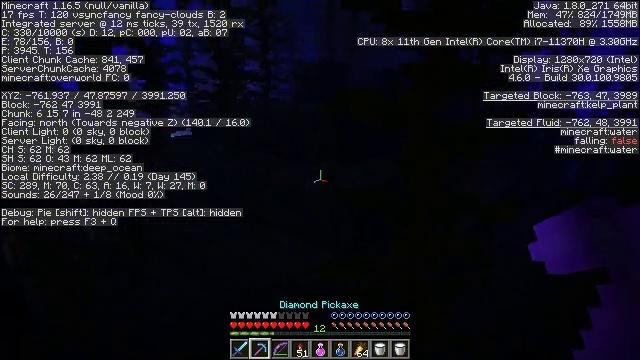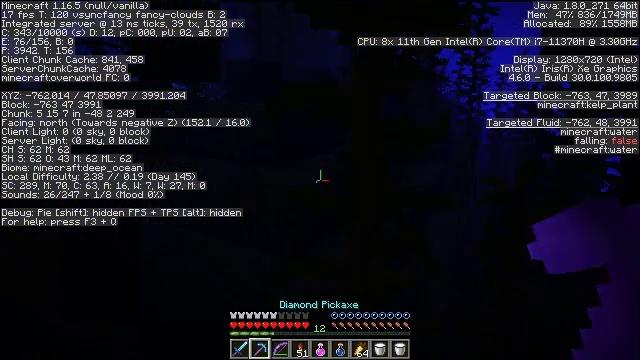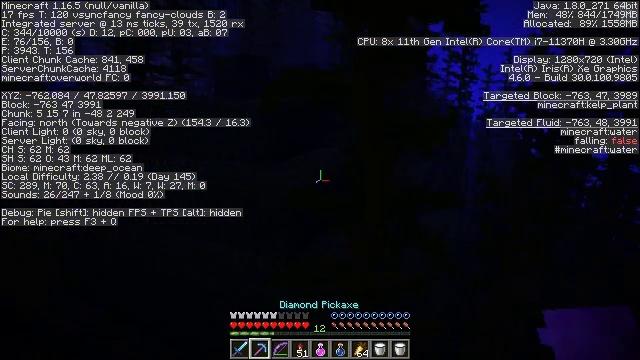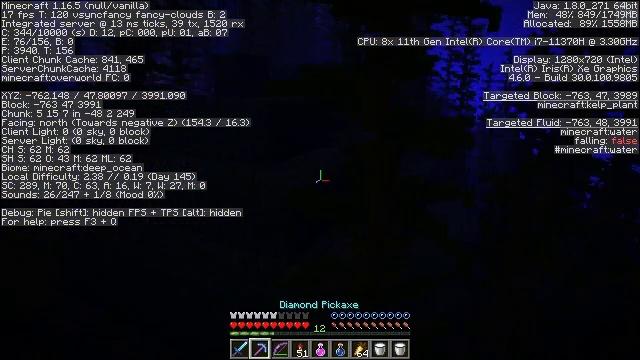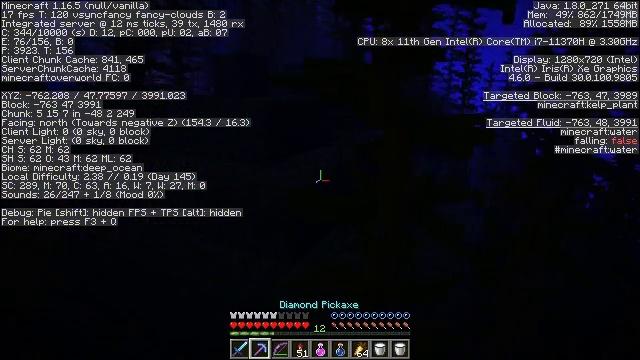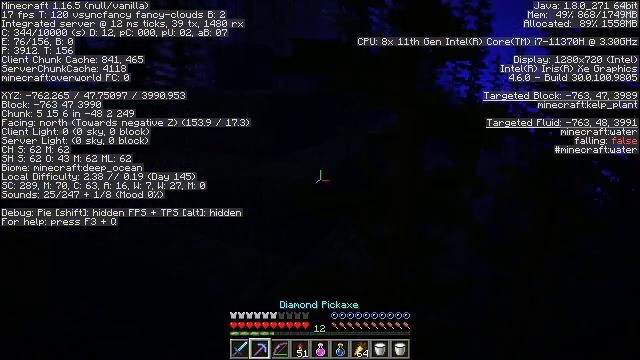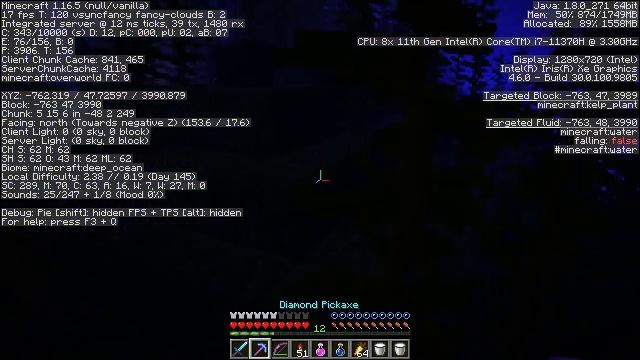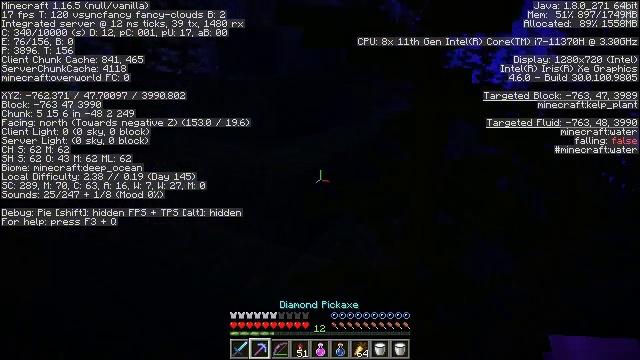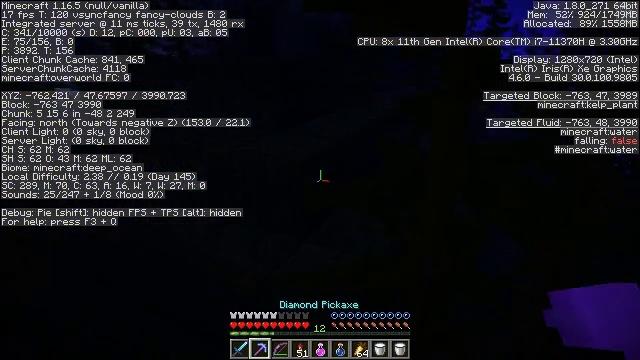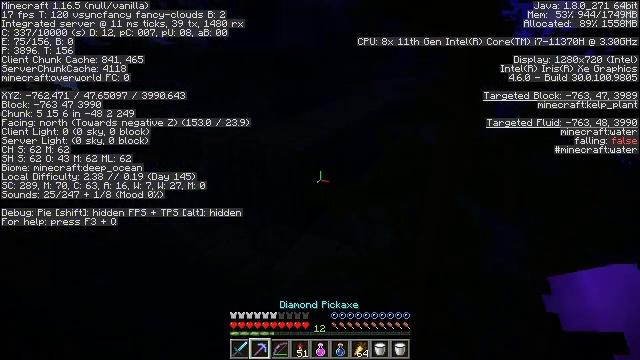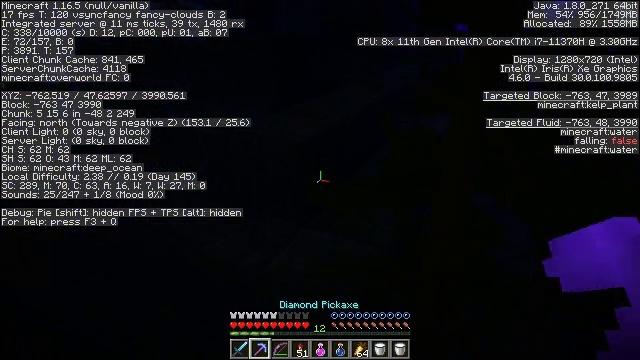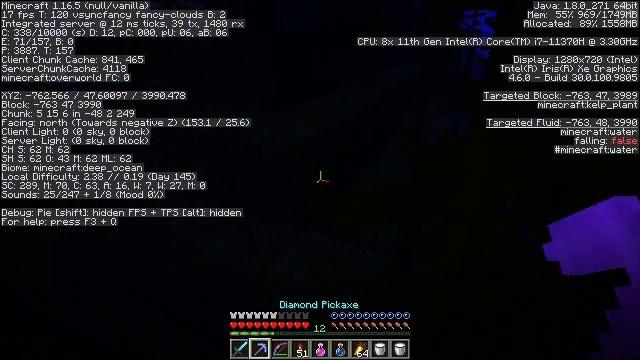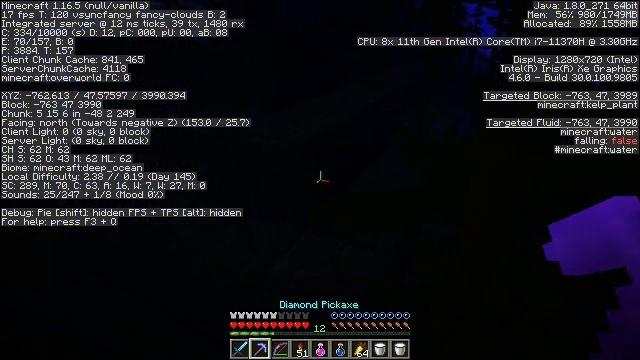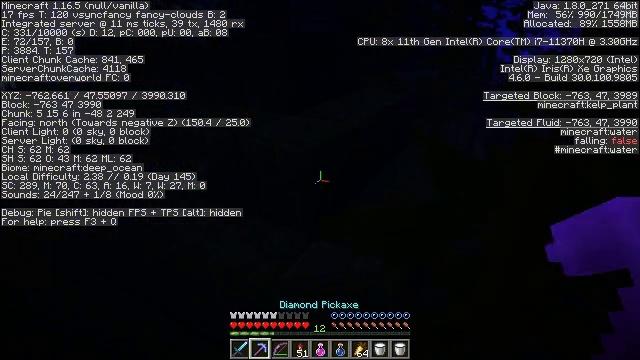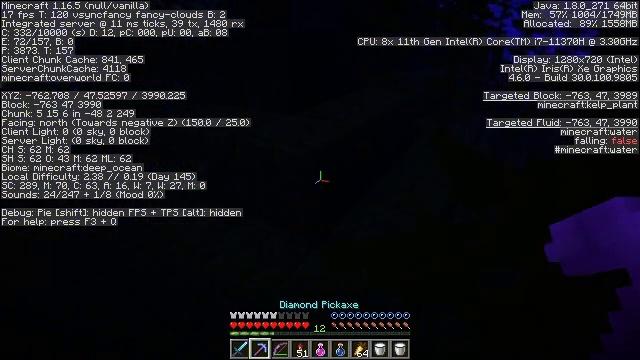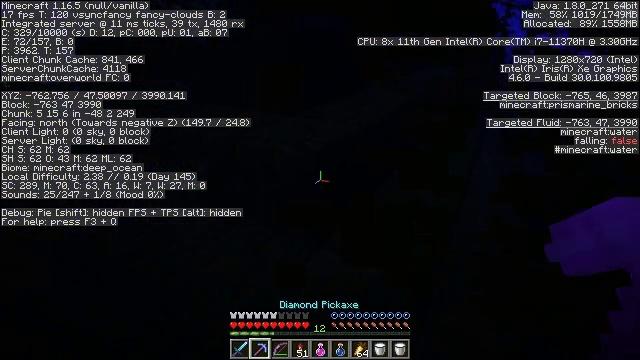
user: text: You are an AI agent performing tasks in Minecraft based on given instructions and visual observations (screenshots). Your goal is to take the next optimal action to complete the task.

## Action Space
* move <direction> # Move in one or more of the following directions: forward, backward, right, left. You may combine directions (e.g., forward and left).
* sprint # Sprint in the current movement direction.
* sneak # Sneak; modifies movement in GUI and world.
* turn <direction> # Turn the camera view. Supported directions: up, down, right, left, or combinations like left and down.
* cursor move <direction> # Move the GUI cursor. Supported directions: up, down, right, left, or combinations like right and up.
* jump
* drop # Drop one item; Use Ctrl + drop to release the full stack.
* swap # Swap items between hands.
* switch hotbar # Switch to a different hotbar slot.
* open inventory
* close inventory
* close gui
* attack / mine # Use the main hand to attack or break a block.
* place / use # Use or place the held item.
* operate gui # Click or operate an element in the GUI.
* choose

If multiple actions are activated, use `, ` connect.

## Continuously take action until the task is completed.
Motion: motion action
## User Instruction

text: Break the kelp plant in the ocean.
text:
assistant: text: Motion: move forward, turn right
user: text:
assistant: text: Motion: move forward, turn right
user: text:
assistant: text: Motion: move forward
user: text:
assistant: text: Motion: move forward
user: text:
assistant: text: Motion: move forward, turn down
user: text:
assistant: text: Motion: move forward
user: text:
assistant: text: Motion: move forward, turn down
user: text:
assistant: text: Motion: move forward, turn down
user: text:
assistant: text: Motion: move forward, turn down
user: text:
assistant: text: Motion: move forward, turn down
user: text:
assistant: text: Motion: move forward
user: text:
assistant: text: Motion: move forward
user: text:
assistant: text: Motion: move forward, turn left
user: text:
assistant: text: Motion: move forward
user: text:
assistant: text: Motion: move forward, attack / mine
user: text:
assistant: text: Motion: move forward, attack / mine
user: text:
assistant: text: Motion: move forward, attack / mine
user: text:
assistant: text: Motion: move forward, attack / mine
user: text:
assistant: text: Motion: move forward, attack / mine
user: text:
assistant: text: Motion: attack / mine